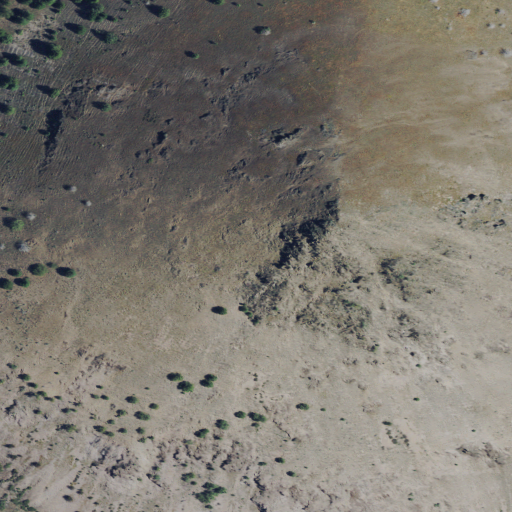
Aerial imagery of mountain in Oregon named Sugarloaf Mountain containing grassland, shrub, and evergreen forest